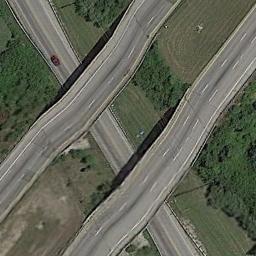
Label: overpass